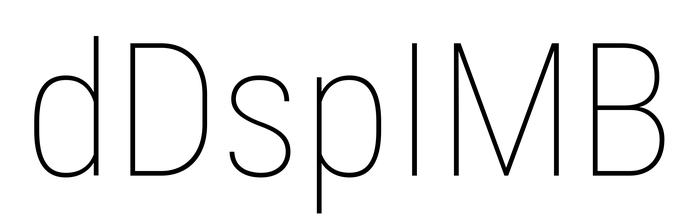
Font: Roboto_Condensed_Thin